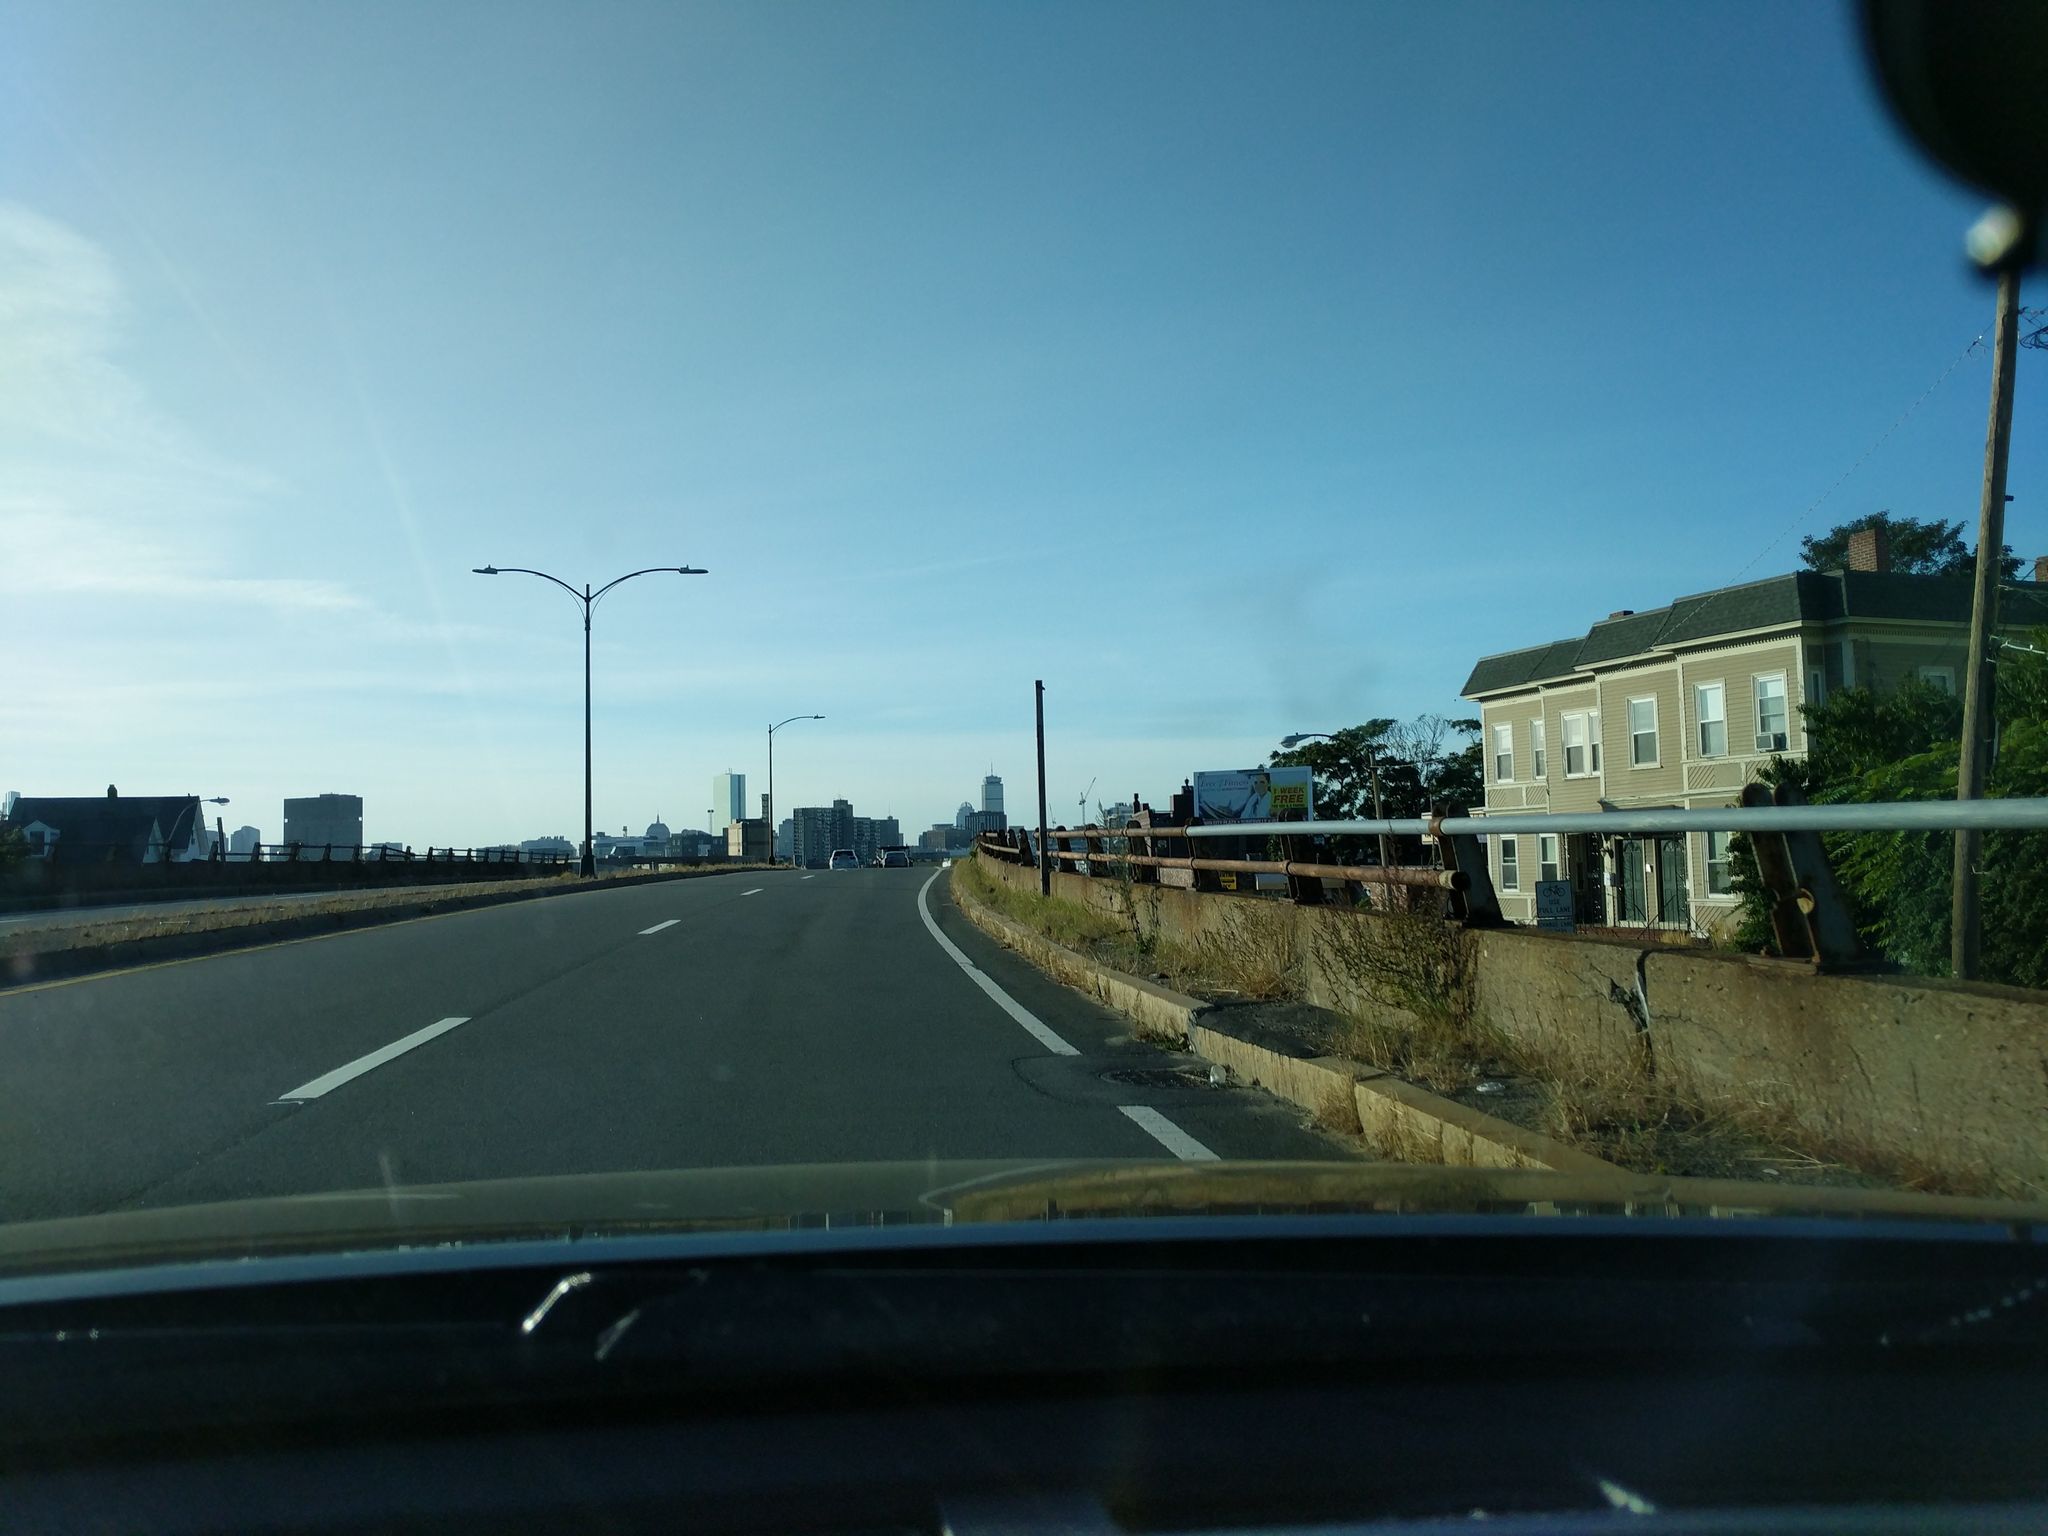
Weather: snowy
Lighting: day
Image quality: good
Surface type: driving surface
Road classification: trunk
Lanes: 2, 1
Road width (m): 45.7
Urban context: urban centre
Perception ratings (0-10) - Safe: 1.57, Lively: 3.09, Beautiful: 6.5, Boring: 2.95, Depressing: 5.7, Wealthy: 3.61